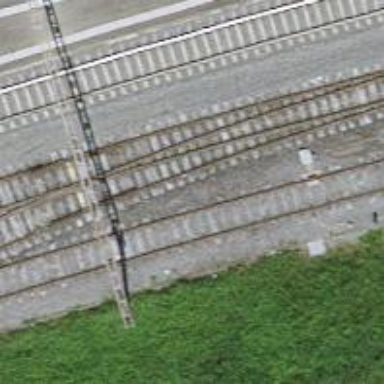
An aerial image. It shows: Single-track electrified railway yard with contact line electrification.